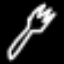
Label: fork